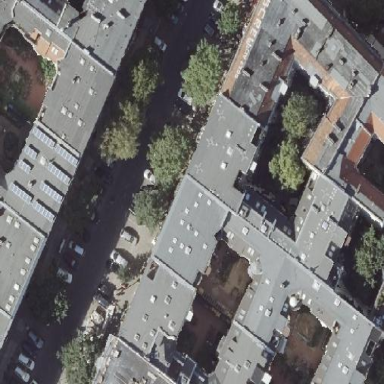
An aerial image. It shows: Residential apartments with double saltbox roof shape.